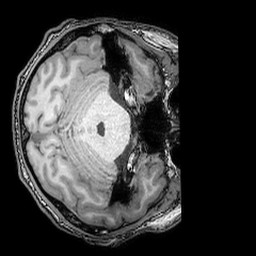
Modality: T1w
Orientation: axial
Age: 39
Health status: ill
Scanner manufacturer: philips
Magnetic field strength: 3 T
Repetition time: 0.007 s
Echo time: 0.003501 s